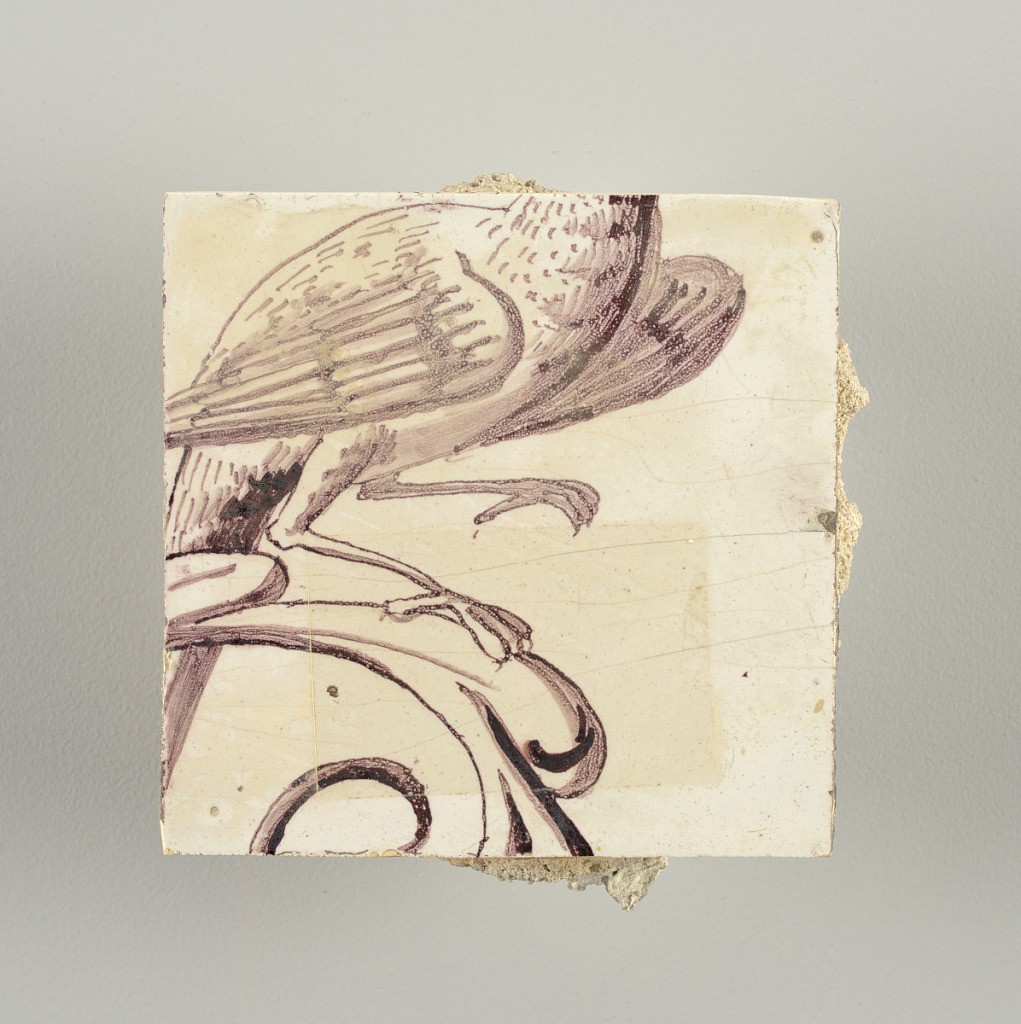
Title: Wall facing
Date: ca. 1725
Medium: tin-glazed earthenware, underglaze
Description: Running design for a frieze or a dado, composed of scrolls of foliage and strapwork, and four repeating motifs--a seated woman in a small upright oval medallion, a putto seated on a rocailled base, and strapwork in axial pattern.  The various panels, A to F, show various repeats of the same design, all being five tiles high and a varying number of tiles wide.